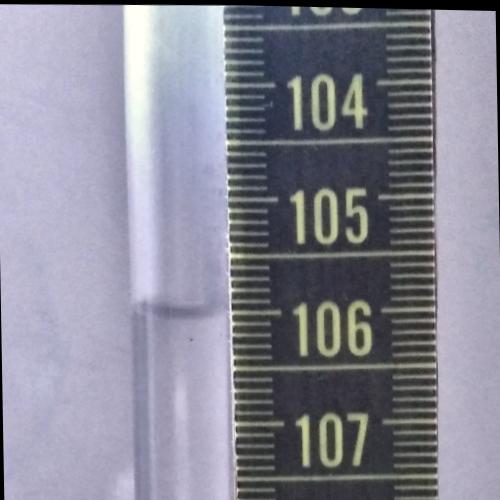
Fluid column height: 106.0 cm